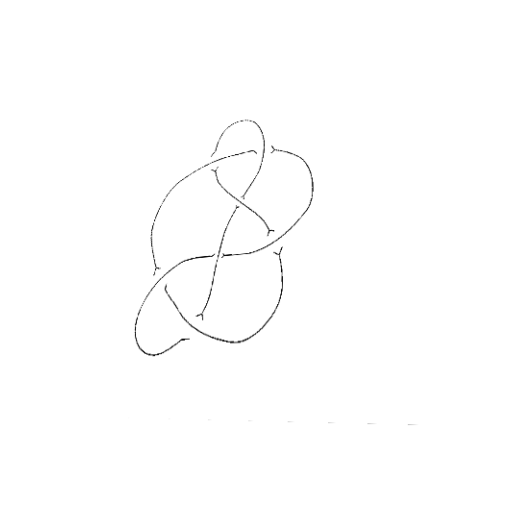
Crossing number: 7